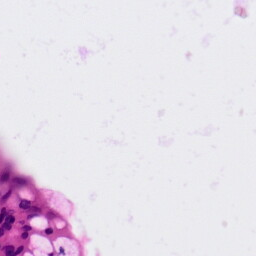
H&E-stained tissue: Colon